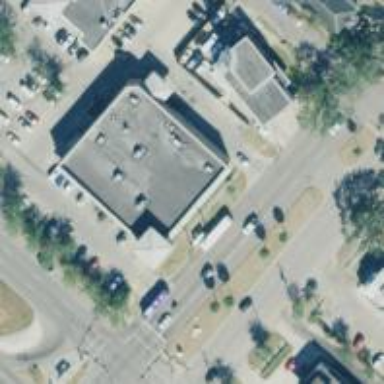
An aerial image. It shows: Pharmacy providing healthcare services.